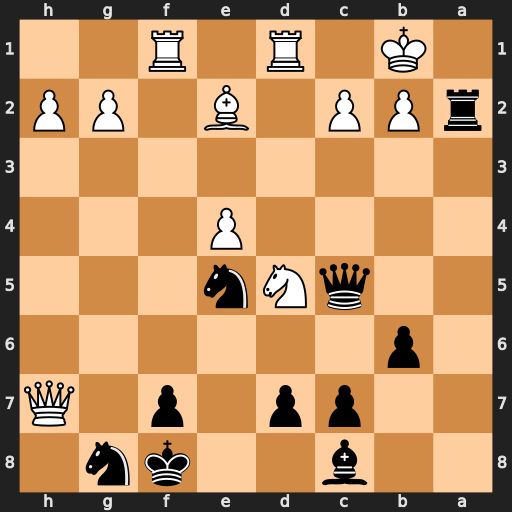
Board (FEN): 2b2kn1/2pp1p1Q/1p6/2qNn3/4P3/8/rPP1B1PP/1K1R1R2
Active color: b
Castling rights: -
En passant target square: -
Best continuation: Qa5 c3 Qa4 Kc1 Qb3 Kd2 Qxb2+ Ke3 Qxe2+